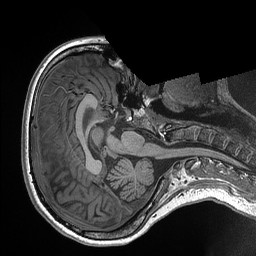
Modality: T1w
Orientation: axial
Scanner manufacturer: siemens
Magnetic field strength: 3 T
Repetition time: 2.3 s
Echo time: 0.00298 s